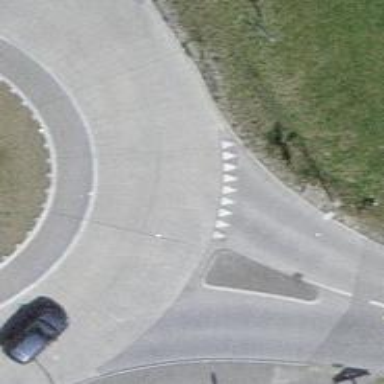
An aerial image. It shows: Road with "give way" sign.